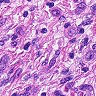
Metastatic tissue present: yes